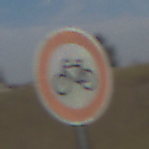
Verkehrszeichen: VerbotRadverkehr
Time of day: MorningAfternoon
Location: Outdoor (Nature)
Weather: PartlyCloudy
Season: NotSpecified
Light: Natural